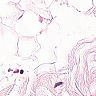
Metastatic tissue present: no